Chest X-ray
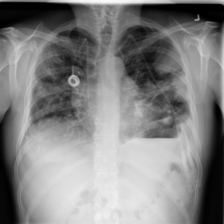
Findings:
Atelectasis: negative
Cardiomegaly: negative
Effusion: negative
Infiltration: positive
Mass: negative
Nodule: positive
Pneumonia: negative
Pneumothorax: negative
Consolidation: negative
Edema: negative
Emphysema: negative
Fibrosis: negative
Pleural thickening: negative
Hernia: negative